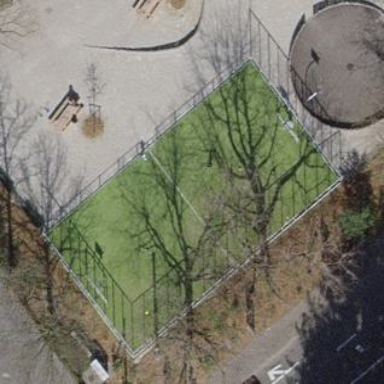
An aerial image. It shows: Pitch with artificial turf for soccer and basketball.